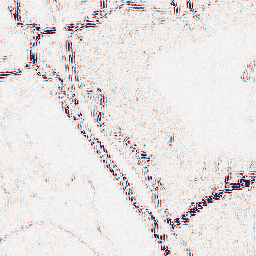
Category: wavelet
Decomposition family: wavelet_reverse_biorthogonal
Decomposition parameters: wavelet: rbio1.3
level: 2
Upsampling method: fft_zeropad
Upsampling parameters: scale: 4
Upsampling scale: 4